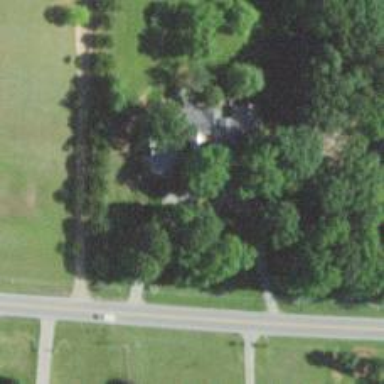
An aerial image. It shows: Driveway.